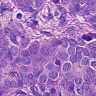
Metastatic tissue present: yes